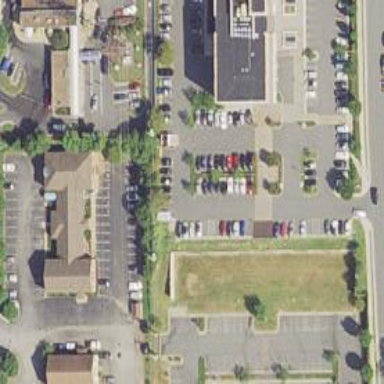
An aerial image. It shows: Parking space.